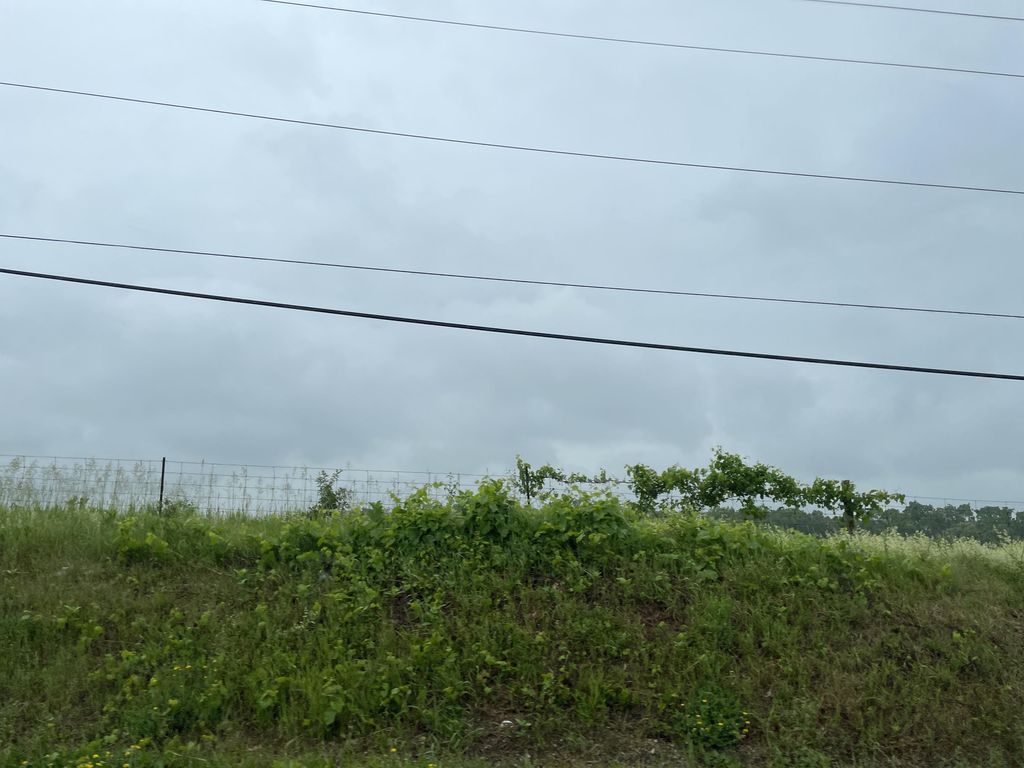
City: kitchener-waterloo